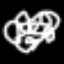
Label: squiggle